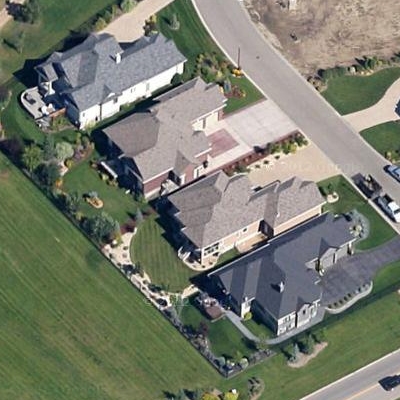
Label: fResident